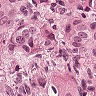
Metastatic tissue present: yes